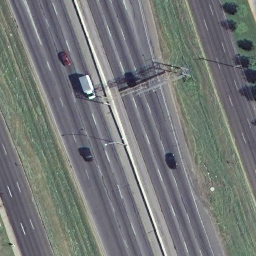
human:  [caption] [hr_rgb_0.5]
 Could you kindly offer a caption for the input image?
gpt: Some freeways parallel forward with some cars on the roads .

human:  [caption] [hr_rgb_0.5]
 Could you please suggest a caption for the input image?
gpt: There are some straight freeways with cars on the roads .

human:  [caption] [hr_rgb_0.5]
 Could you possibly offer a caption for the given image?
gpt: There are some freeways parallel forward with some plants beside them .

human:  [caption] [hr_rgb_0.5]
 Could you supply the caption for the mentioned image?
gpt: Some freeways parallel forward with some plants beside them .

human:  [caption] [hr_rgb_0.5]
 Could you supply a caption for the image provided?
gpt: Some freeways parallel forward .